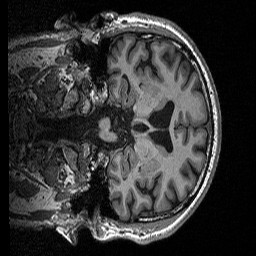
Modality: T1w
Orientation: coronal
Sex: male
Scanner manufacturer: siemens
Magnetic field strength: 3 T
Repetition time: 2.3 s
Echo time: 0.00298 s